Aerial crown-view tile of a tropical tree (Barro Colorado Island, Panama), acquired 20250124:
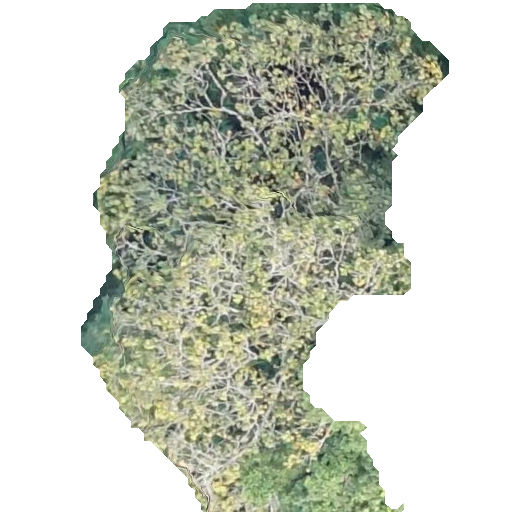
Species: Sterculia apetala
GBIF accepted scientific name: Sterculia apetala
Crown area: 199.886 m²